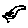
Label: bird